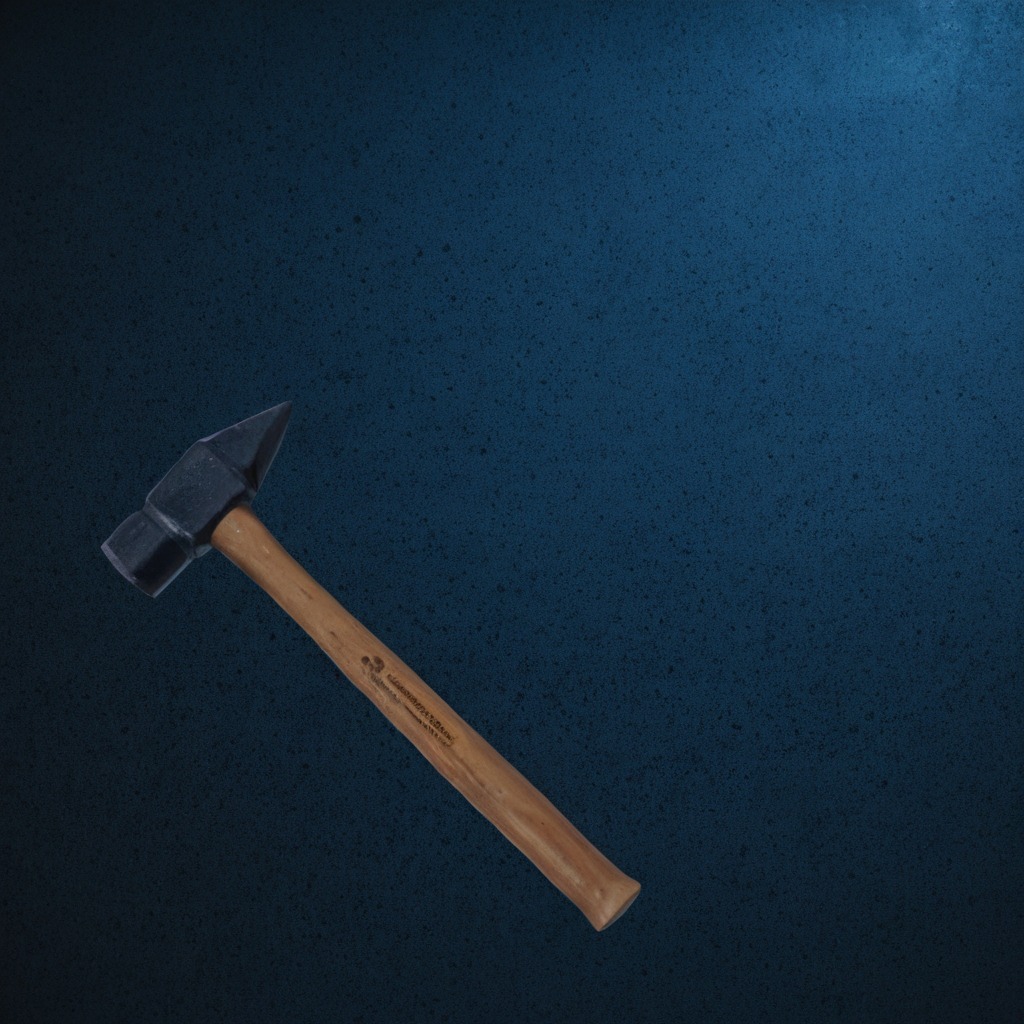
A hammer lying on the clean granite tabletop inside a workshop at night dim ambient light soft shadows worn but beneath the mat